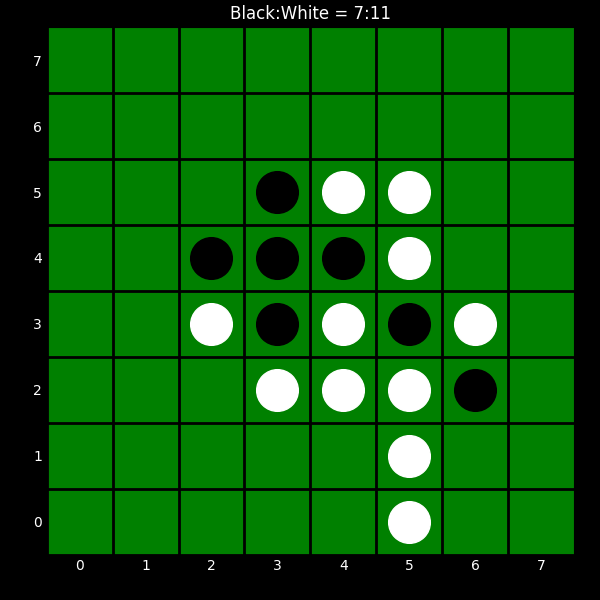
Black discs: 7
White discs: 11